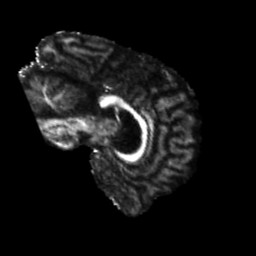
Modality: FA
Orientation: sagittal
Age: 54
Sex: male
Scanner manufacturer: siemens
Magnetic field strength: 3 T
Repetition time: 5.25 s
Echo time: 0.08 s